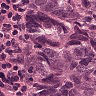
Metastatic tissue present: yes